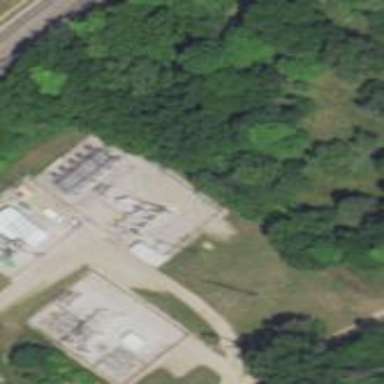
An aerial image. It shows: Power substation enclosed by fence.